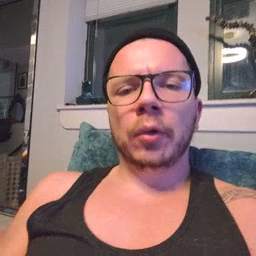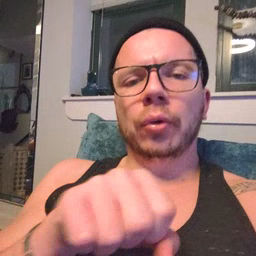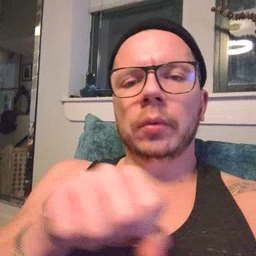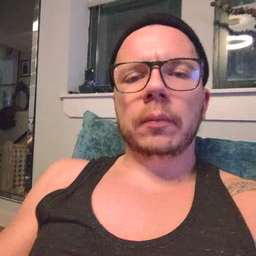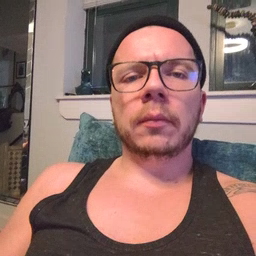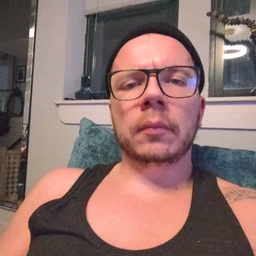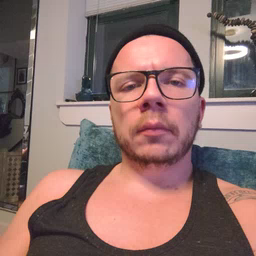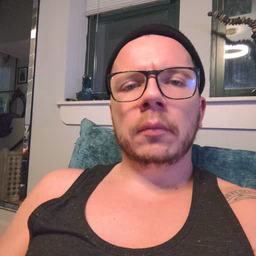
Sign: shoe